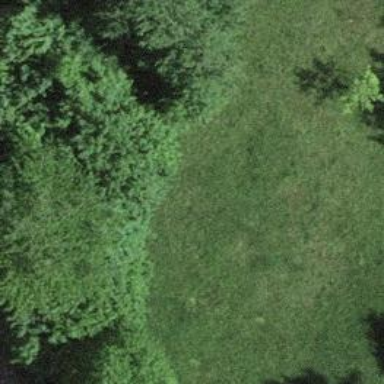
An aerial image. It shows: Row of trees in natural setting.